Question: I have 4 table:
'Orders(orderID, orderDate, orderItem (OneToMany))'
'OrderItem(id, order(manyToOne), book (manyToOne), quantity)'
'Book (id, title, cost)'
'User(id, username, password)'
Here is my query in 'SQL':
'''
String sql = "SELECT orders.id, book.title, orderitem.quantity
FROM orderitem INNER JOIN book ON book.id = orderitem.book_id INNER JOIN orders ON orders.id = orderitem.orders_id WHERE user_id = 1;
'''
'(user_id is the foreign key of User in Orders table)'
'(orders_id is the foreign key of Orders in OrderItem table)'
'''
List<OrderItem> orderBookInfo = (List<OrderItem>) session.createSQLQuery(sql); // returns List<Object[]> why?!
'''
This query result comes from joining of 3 tables ('Book', 'Order', 'OderItem')
And this is the result in table:

Question is how can i assign each result's column to it's corresponding properties?
For example:
'''
orderBookInfo.order.id = (first location of orderBookInfo)
orderBookInfo.book.title = (second location of orderBookInfo)
'''
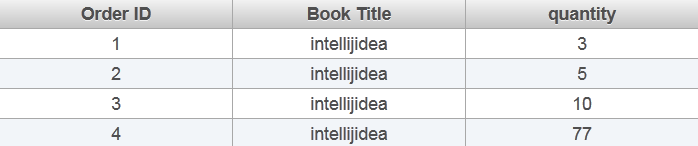
Answer: You need to execute an Entity query instead. Assuming you already mapped the entities properly, this is how the HQL query would look like:
'''
SELECT o
FROM orderitem oi
JOIN FETCH oi.book
JOIN FETCH oi.orders
JOIN FETCH oi.user u
WHERE u.id = 1;
'''